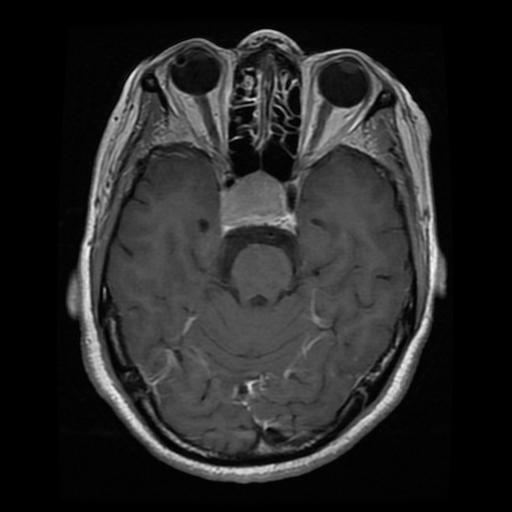
Label: pituitary